Question: I am trying to design a UI as like in an iPhone app. The image of the design is as follows

In the above image all the white boxes are of a list view. In those list view i am placing an image View and two set of text view. I have placed a overall custom list view and in that custom list view using relative layout i have place the image view and two text view.
now i want to draw a line between the two text view and when i click on the second text view i am moving to a new activity. At that time i want to show that only the second text view is been clicked.
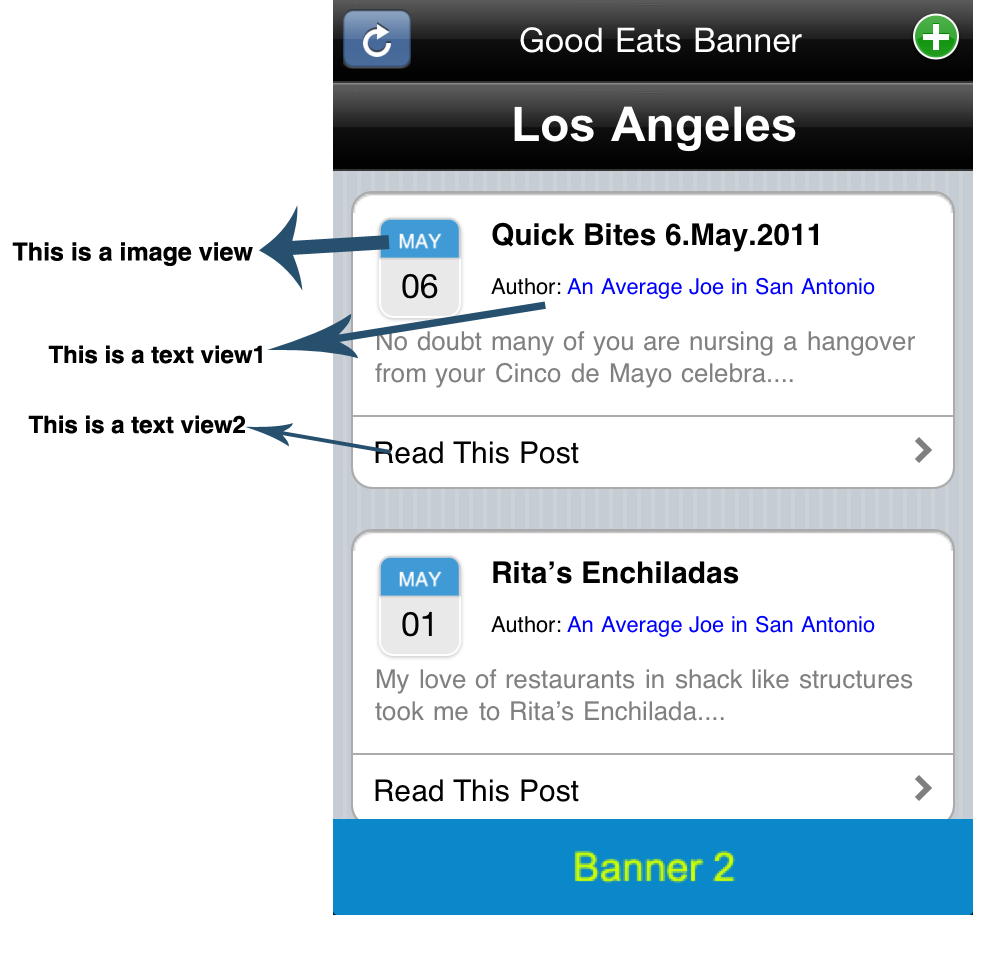
Answer: Use a RelativeLayout:
- - -
Check Romain Guy's blog post for a tutorial on a similar (simpler) setup: <URL>